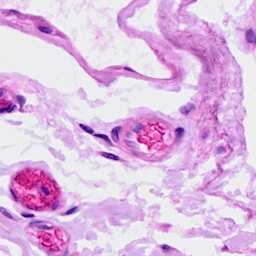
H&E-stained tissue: Ovarian